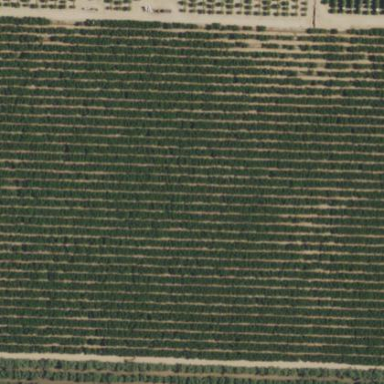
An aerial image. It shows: Orchard planted with peach trees.